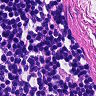
Metastatic tissue present: no